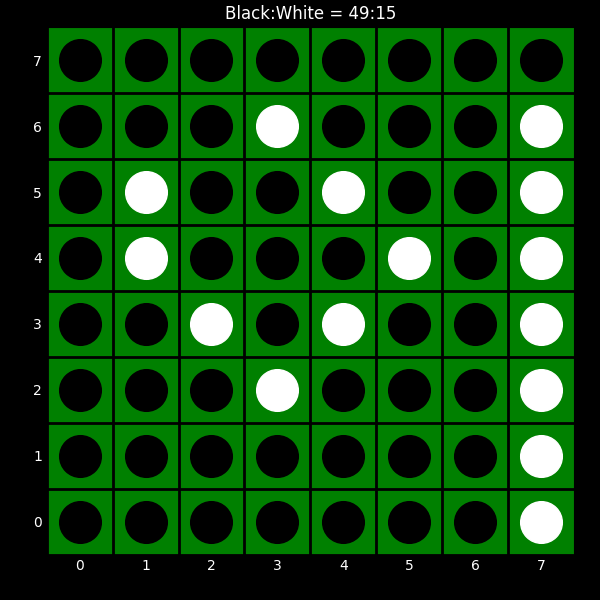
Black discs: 49
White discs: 15